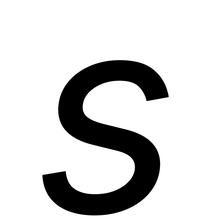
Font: Inter-Italic_Italic